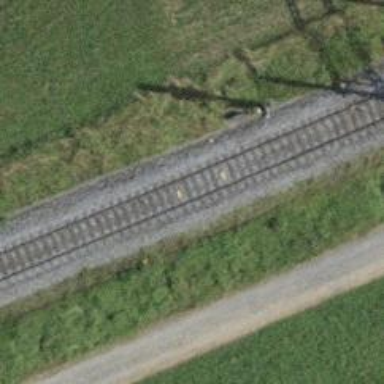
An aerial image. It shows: Railway signal.